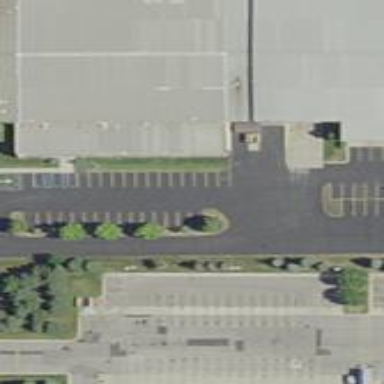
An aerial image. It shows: Commercial building.